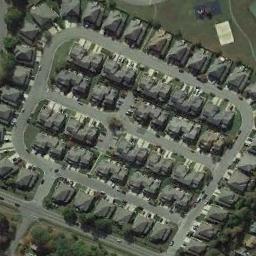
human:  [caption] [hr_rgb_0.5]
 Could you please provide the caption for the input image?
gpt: A dense residential area has lots of houses of the same style is next to the lawn .

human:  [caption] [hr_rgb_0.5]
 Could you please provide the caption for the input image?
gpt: There are many roads and neatly arranged houses and trees in densely populated areas .

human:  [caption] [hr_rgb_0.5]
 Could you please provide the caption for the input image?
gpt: The dense residential is next to the road and grass .

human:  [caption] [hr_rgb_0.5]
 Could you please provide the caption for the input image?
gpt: The houses in the residential area are different in size and color .

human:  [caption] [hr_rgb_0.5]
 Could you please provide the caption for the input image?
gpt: There are many gray buildings arranged neatly on dense residential area .